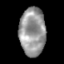
Tissue: skin
Cell type: Fibroblasts
Senescence score: 0.7519
Nuclear area (px): 1230
Mean DAPI intensity: 150.159